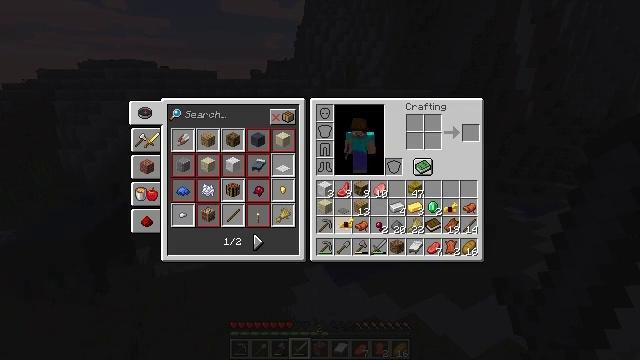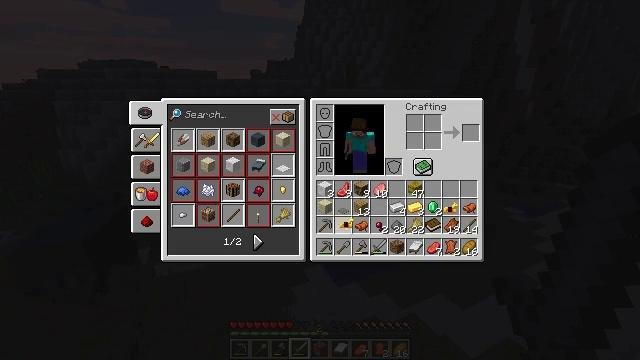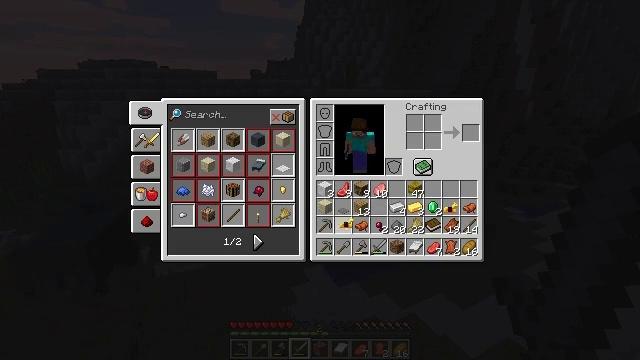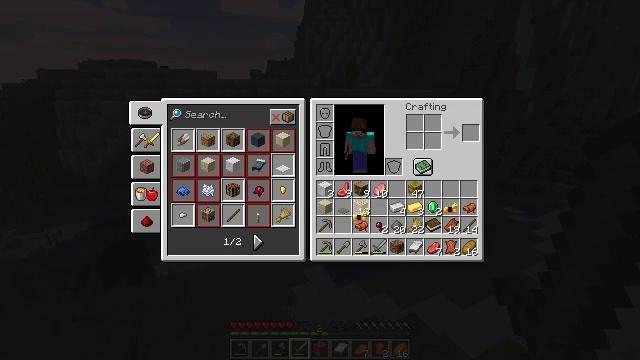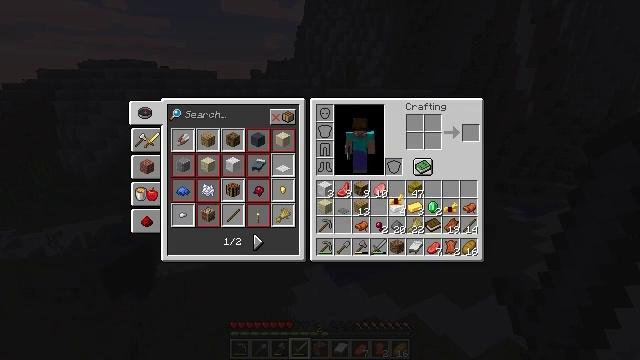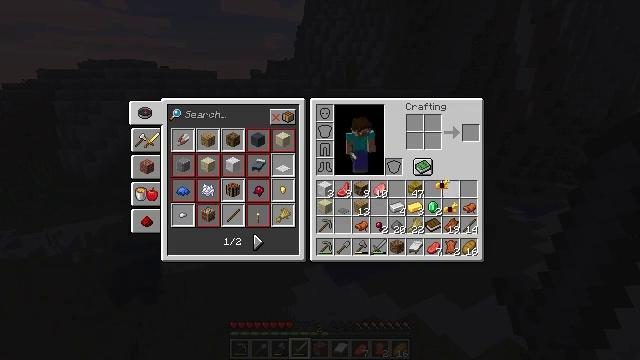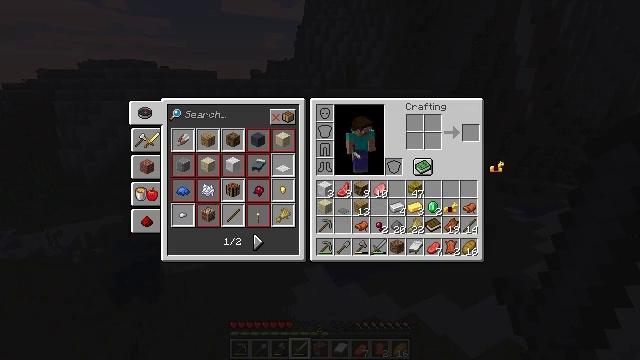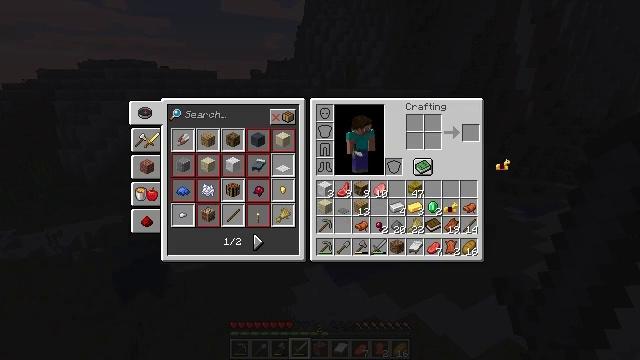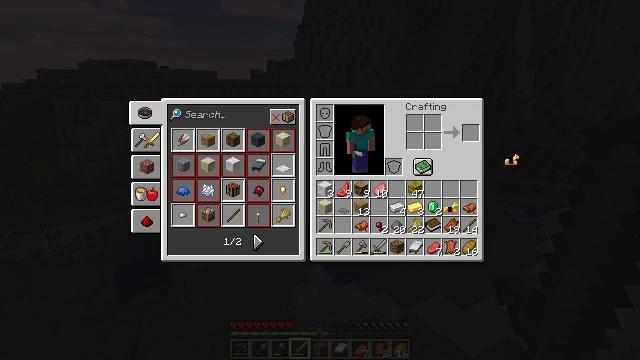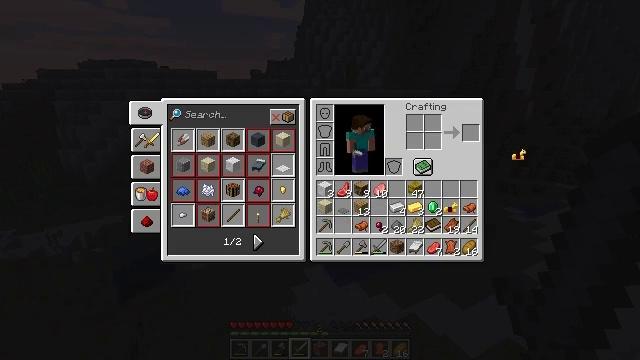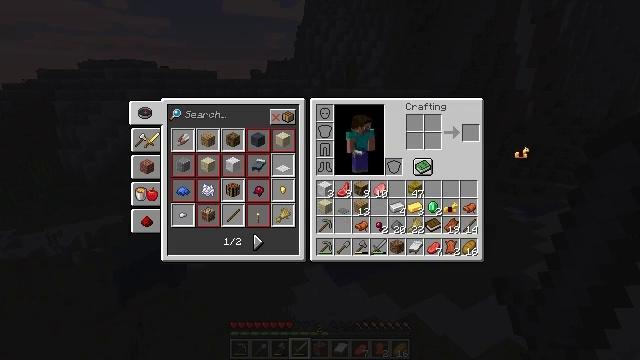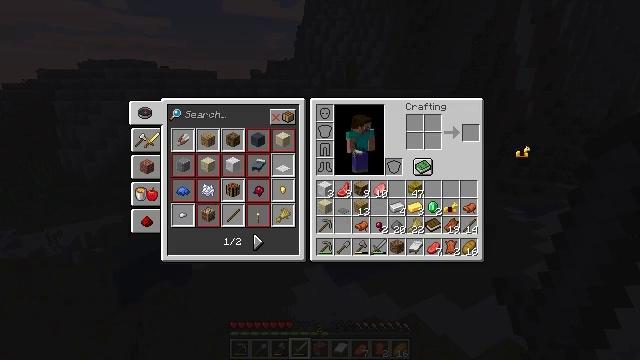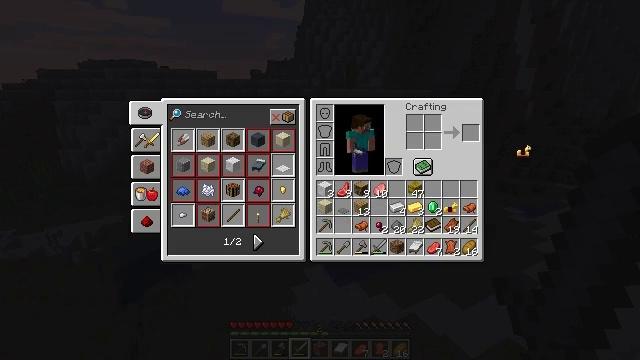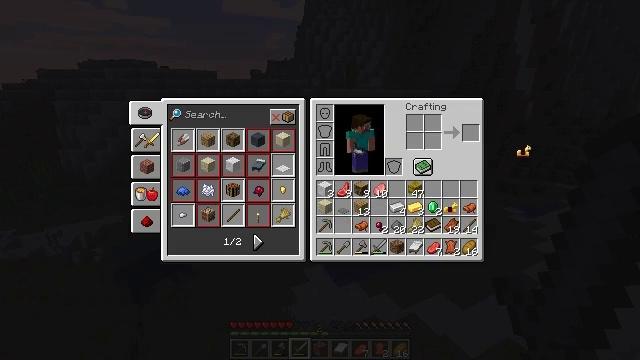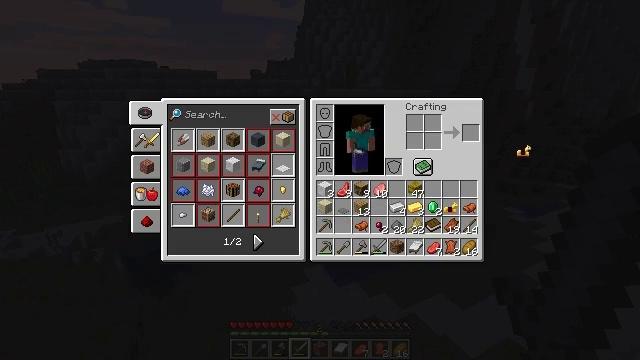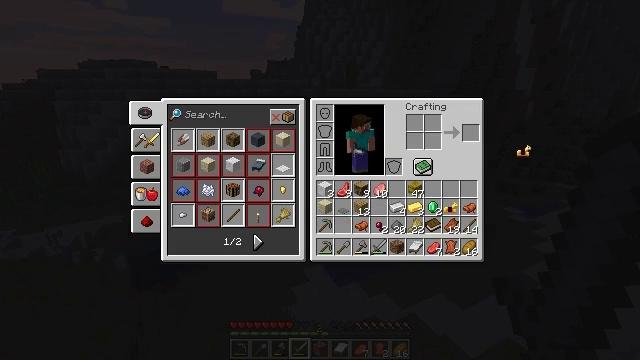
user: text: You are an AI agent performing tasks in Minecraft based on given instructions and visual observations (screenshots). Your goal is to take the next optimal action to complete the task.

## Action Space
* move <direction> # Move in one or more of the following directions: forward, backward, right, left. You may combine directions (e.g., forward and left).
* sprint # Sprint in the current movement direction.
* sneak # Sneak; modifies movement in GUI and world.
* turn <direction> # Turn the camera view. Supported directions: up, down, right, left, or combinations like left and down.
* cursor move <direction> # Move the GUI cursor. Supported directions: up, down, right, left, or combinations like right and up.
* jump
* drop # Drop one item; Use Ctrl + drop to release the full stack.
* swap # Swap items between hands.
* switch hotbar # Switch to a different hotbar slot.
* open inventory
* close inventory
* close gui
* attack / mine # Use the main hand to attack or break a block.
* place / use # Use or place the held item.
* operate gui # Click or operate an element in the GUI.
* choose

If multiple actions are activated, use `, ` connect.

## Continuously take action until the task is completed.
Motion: motion action
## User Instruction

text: Drop a golden horse armor.
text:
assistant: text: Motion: operate gui
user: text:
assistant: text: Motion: operate gui
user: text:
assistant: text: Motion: cursor move right and up
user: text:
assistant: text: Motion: cursor move right and up
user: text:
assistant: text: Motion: cursor move right and up
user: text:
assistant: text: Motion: cursor move right and up
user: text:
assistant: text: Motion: no_op
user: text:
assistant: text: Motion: cursor move right
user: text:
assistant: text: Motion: no_op
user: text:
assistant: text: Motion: no_op
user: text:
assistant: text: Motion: no_op
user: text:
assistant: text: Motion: no_op
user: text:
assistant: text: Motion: operate gui
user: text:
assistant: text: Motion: operate gui
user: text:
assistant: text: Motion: operate gui
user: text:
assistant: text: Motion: no_op
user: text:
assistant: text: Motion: no_op
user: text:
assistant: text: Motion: cursor move left
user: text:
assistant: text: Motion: cursor move left and down
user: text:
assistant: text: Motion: cursor move left and down
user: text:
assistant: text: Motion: no_op